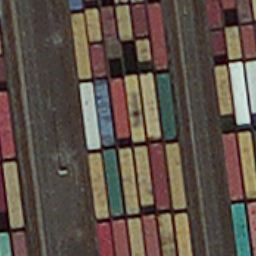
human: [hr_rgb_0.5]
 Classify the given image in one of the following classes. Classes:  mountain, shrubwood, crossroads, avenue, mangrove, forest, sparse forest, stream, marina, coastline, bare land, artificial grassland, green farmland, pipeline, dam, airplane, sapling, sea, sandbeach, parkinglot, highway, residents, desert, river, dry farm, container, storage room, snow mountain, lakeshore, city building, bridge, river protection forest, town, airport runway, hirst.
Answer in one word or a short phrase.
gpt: container